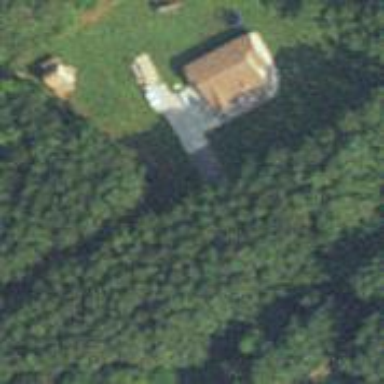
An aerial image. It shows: Driveway.